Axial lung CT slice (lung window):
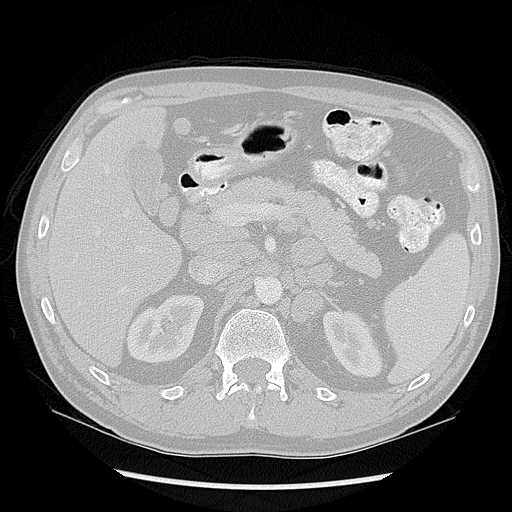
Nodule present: no